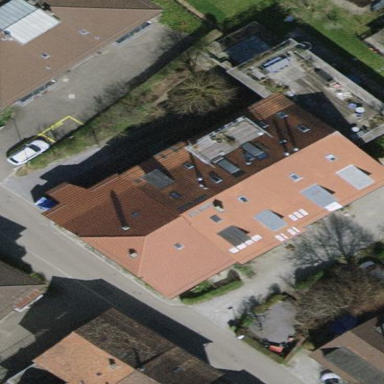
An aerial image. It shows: Terrace building with gabled tile roof.